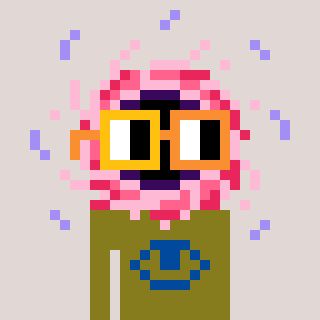
a pixel art character with square yellow and orange glasses, a blackhole-shaped head and a gunk-colored body on a warm background